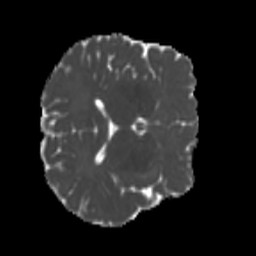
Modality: MD
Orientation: axial
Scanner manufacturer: siemens
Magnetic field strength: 3 T
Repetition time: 4 s
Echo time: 0.0594 s